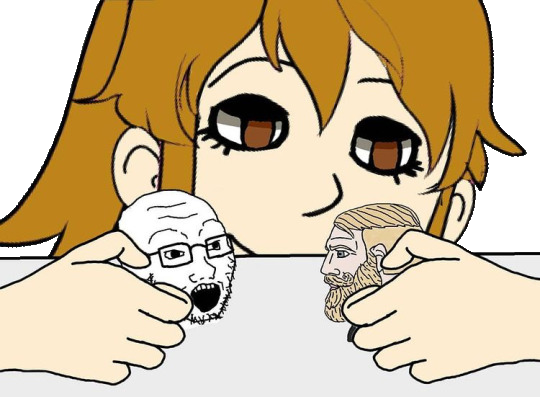
Label: 5_Ashbie_and_Enbie_Girl